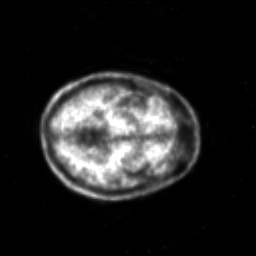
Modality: PET
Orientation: axial
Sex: male
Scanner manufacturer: siemens